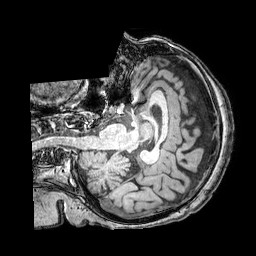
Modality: T1w
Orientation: axial
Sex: female
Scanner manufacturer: philips
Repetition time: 0.008205 s
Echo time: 0.00378 s